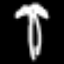
Label: palm tree